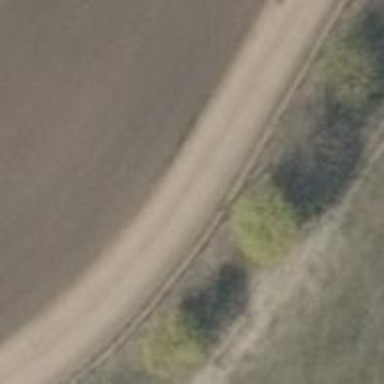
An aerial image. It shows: Well-maintained track road with designated cycleway.